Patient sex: F
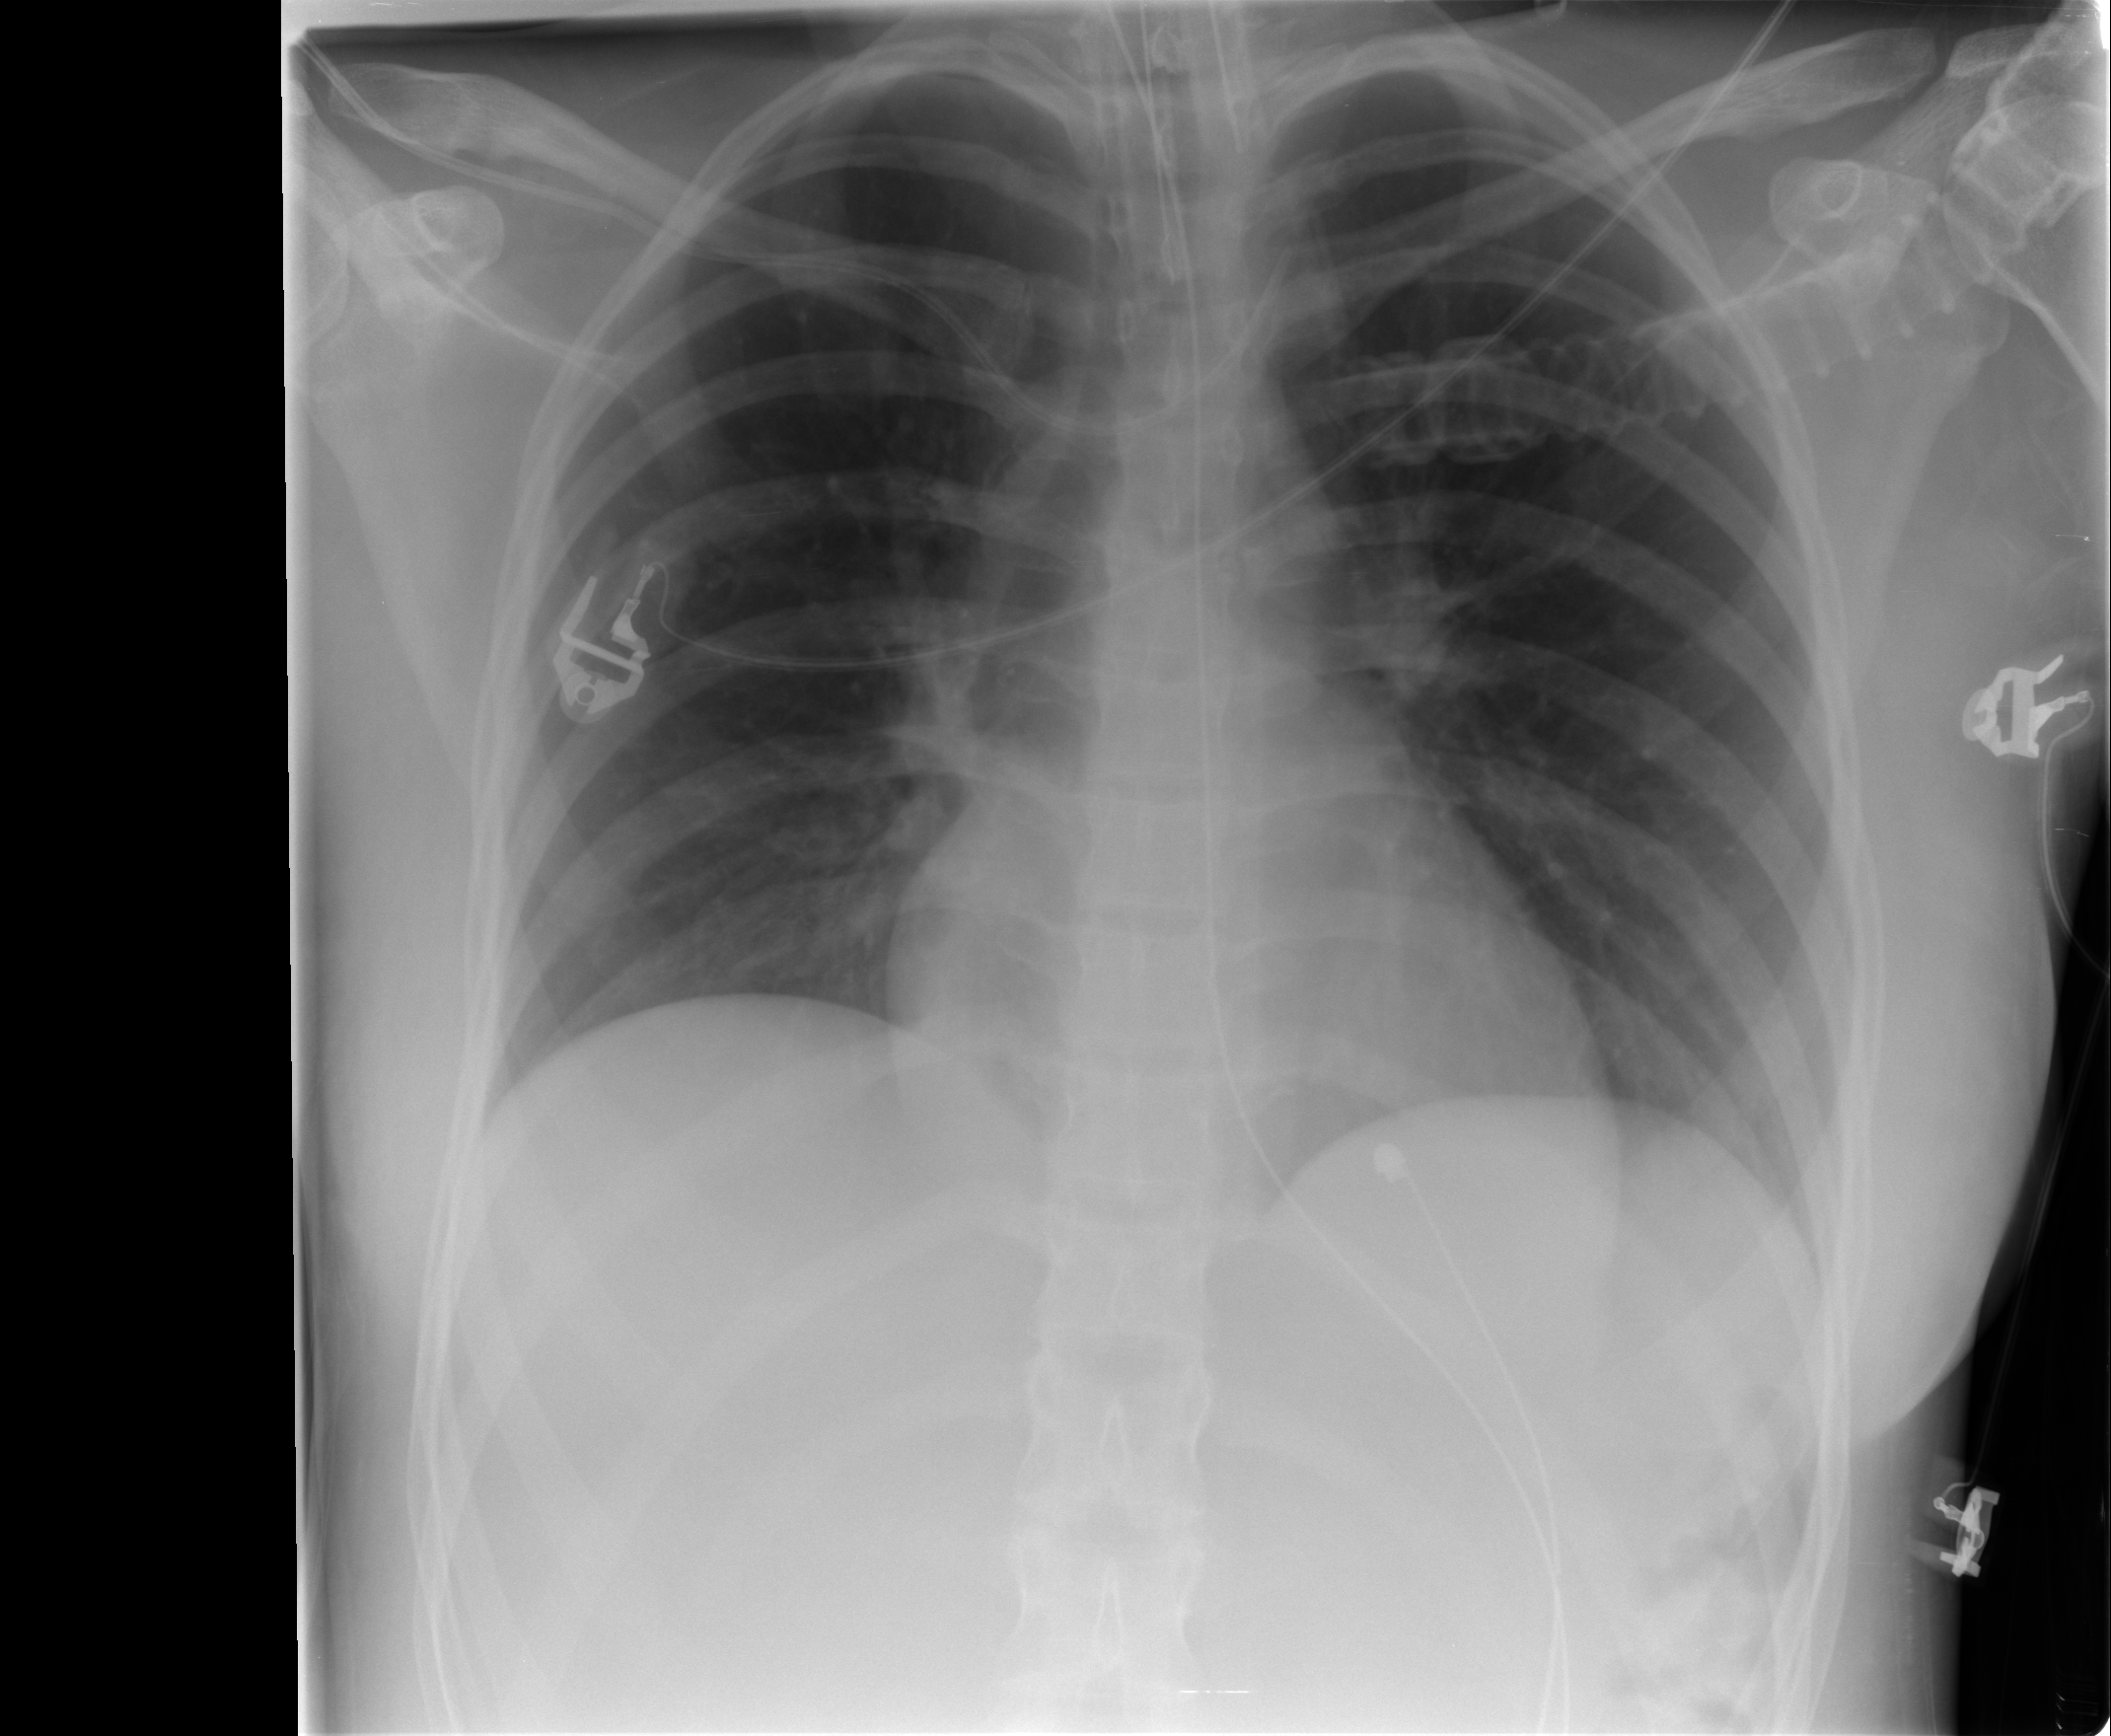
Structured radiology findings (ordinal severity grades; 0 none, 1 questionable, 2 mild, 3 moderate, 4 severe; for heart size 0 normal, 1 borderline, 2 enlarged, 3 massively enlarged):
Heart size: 0
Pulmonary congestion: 0
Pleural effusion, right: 0
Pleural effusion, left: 0
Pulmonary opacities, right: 0
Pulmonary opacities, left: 0
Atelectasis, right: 2
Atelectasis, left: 0